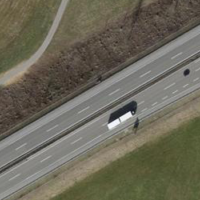
EUNIS habitat code: 57
Species observed at this site:
Ischnura elegans